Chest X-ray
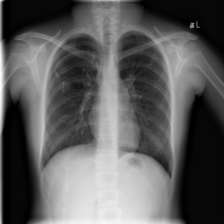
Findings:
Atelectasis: negative
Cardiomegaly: negative
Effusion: negative
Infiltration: positive
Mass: negative
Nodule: negative
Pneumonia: negative
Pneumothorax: negative
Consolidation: negative
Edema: negative
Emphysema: negative
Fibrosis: negative
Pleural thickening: negative
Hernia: negative